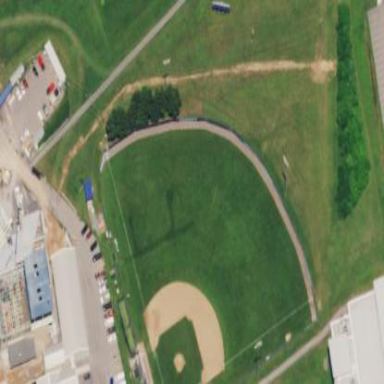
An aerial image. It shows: Baseball pitch for leisure and sports activities.